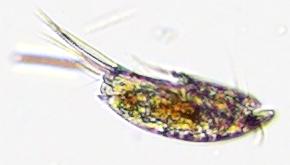
Label: Zooplankton